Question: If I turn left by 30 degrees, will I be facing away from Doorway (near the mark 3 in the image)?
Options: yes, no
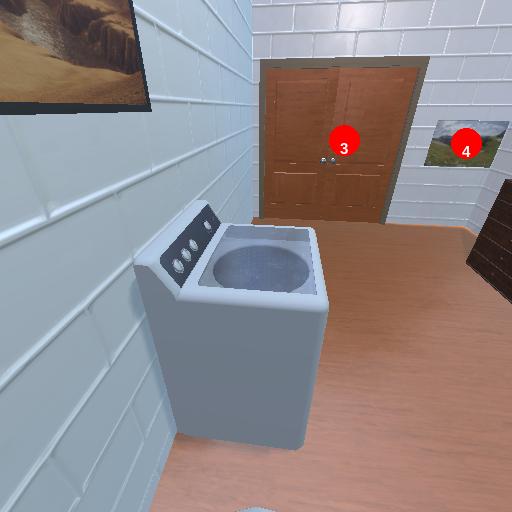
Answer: yes